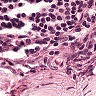
Metastatic tissue present: no